Question: Based on <URL> answer code that change the total price in checkout page, I have added some extra code to count the products that user have in cart and if user had like 9 products in cart then add some price to total:
'''
add_action( 'woocommerce_before_cart_totals', 'custom_cart_total' , 'get_cart_contents_count');
function custom_cart_total() {
if ( is_admin() && ! defined( 'DOING_AJAX' ) )
return;
if (WC()->cart->get_cart_contents_count() == 9){
WC()->cart->total += 15;
}
elseif(WC()->cart->get_cart_contents_count() == 6){
WC()->cart->total += 14;
}
elseif(WC()->cart->get_cart_contents_count() == 4){
WC()->cart->total += 13;
}
}
'''
This image will explain everything:

I will appreciate if anyone could correct the code and tell me how can I display the message like in the picture
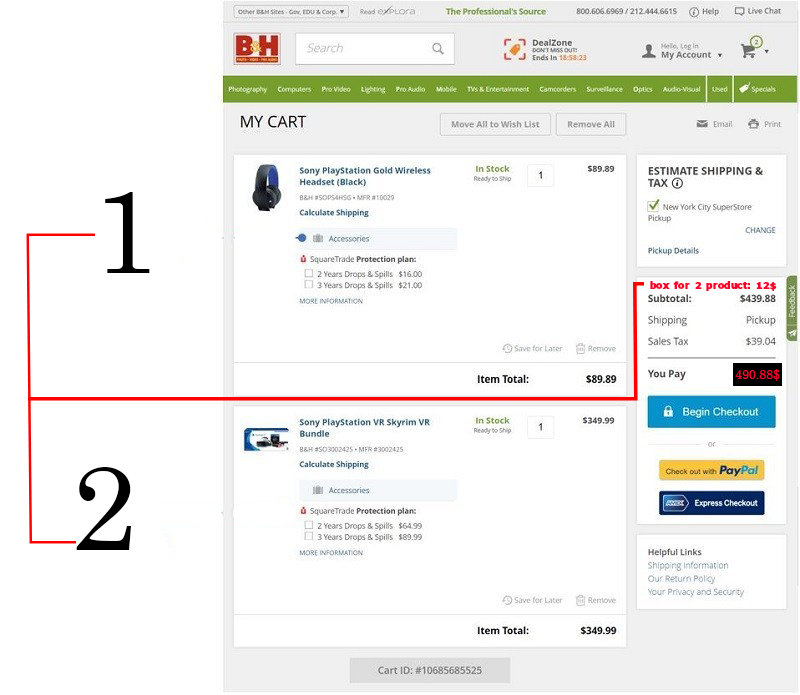
Answer: You should better use the FEE API instead, this way:
'''
// Add a custom packing fee based on item count
add_action( 'woocommerce_cart_calculate_fees', 'custom_packing_fee', 10, 1 );
function custom_packing_fee( $cart ) {
if ( is_admin() && ! defined( 'DOING_AJAX' ) )
return;
if ( did_action( 'woocommerce_cart_calculate_fees' ) >= 2 )
return;
$count = $cart->get_cart_contents_count();
if ( $count >= 9 ){
$fee = 15;
}
elseif( $count >= 6 && $count < 9 ){
$fee = 14;
}
elseif( $count >= 4 && $count < 6 ){
$fee = 13;
}
if ( isset($fee) && $fee > 0 ) {
$label = sprintf( __('Box fee (%d items)'), $count);
$cart->add_fee( $label, $fee, false );
}
}
'''
Code goes in functions.php file of your active child theme . Tested and works.
> If you want to for the packing fee, change the third argument from 'false' to 'true'.